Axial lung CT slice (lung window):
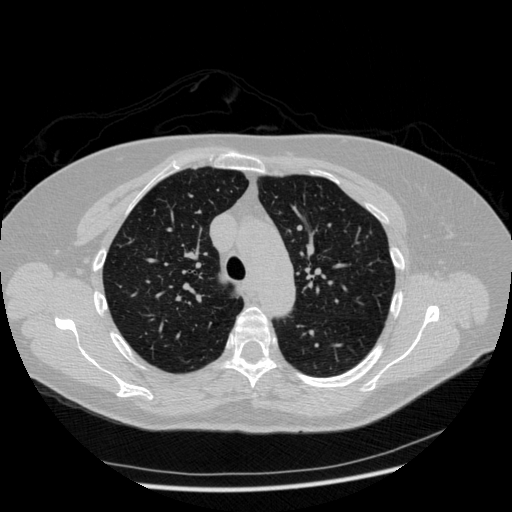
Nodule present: no